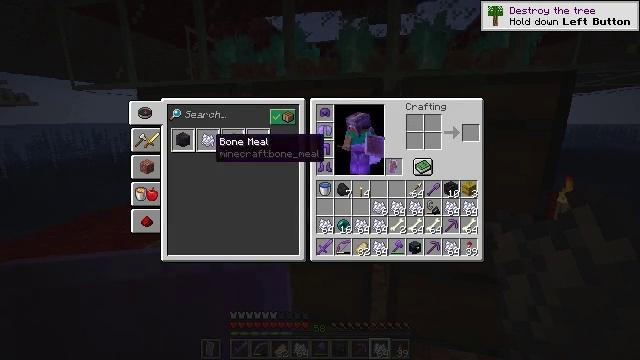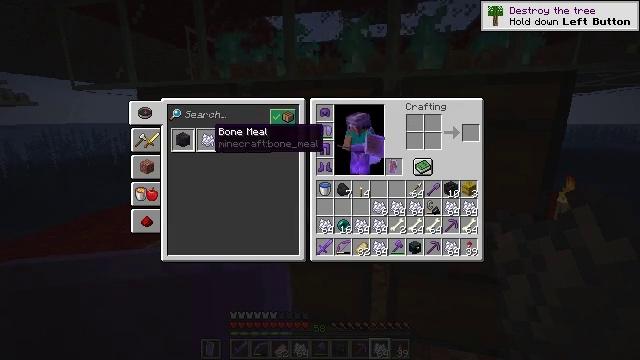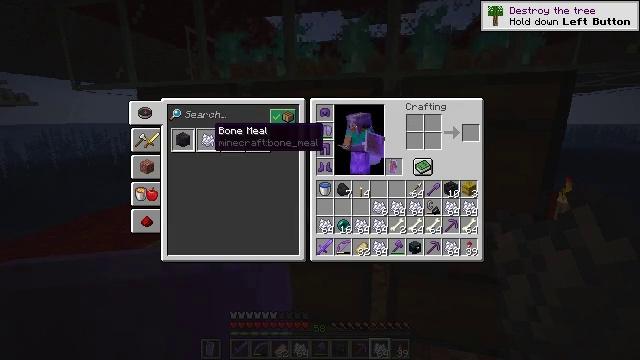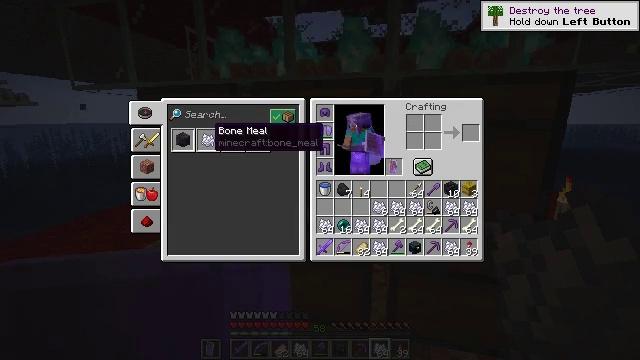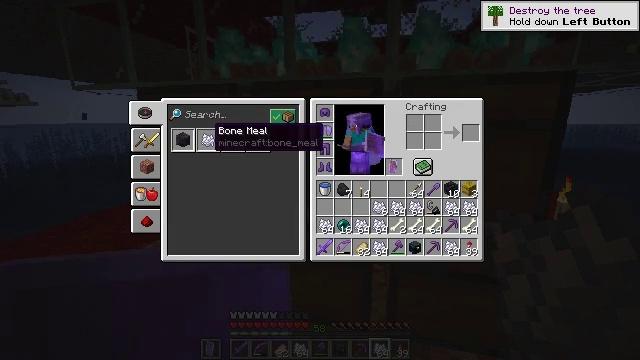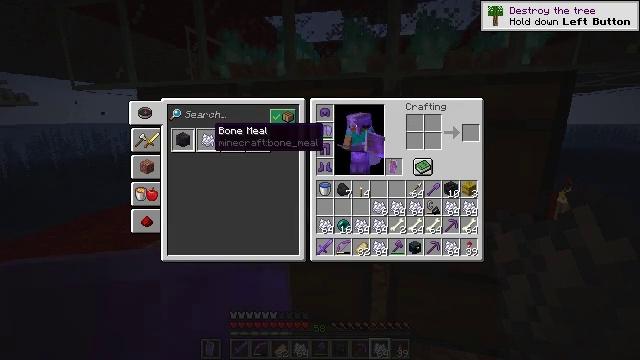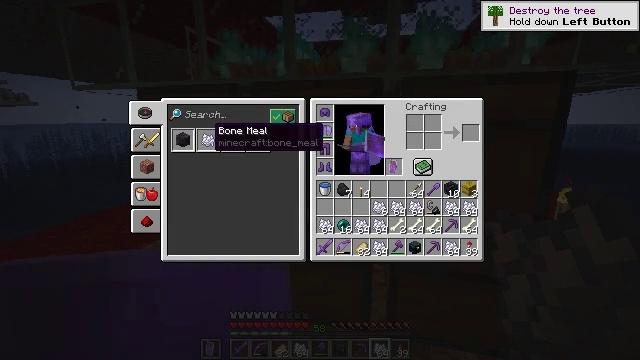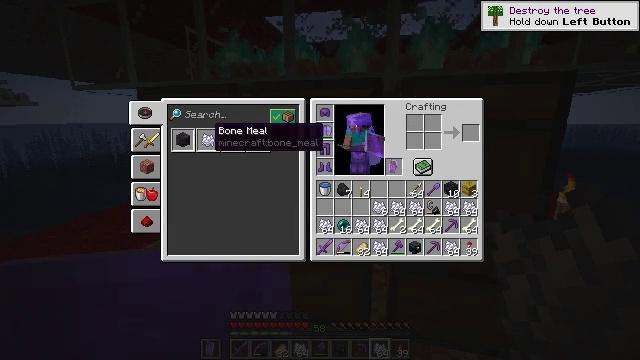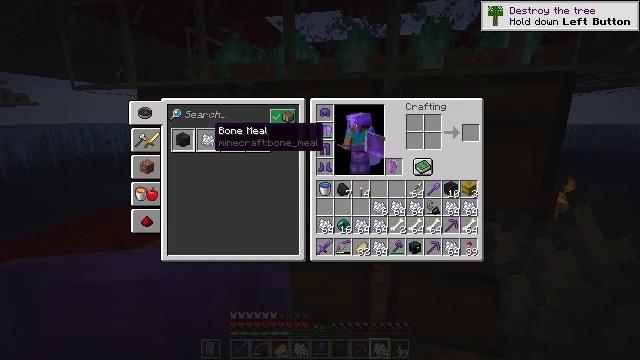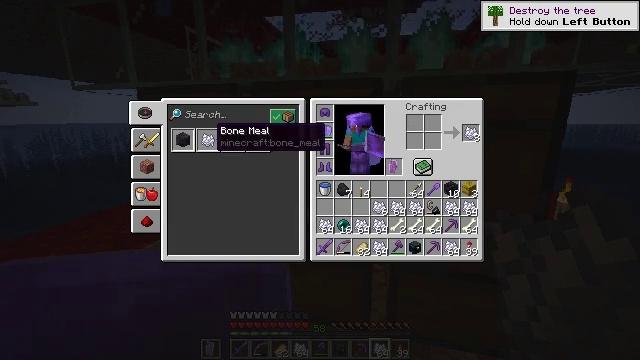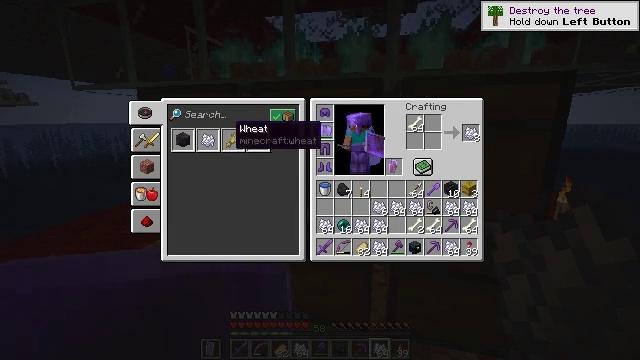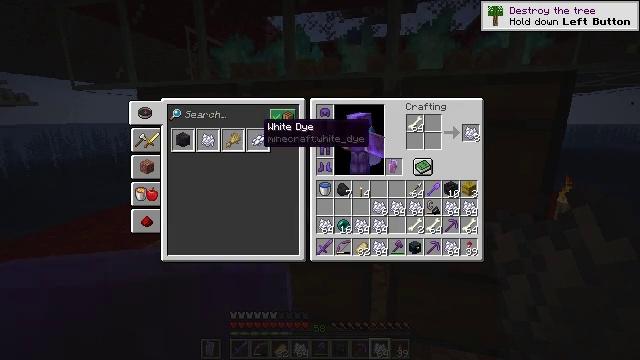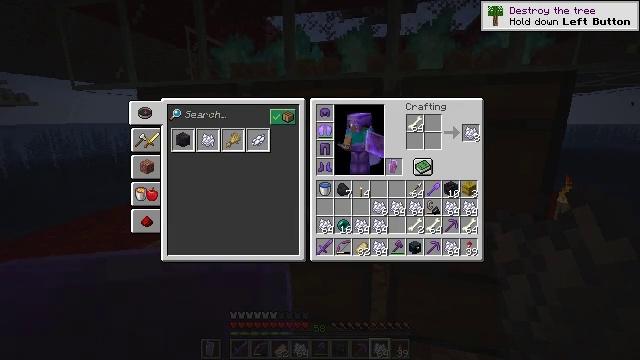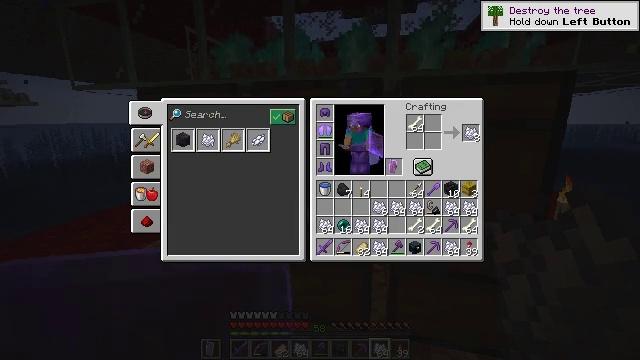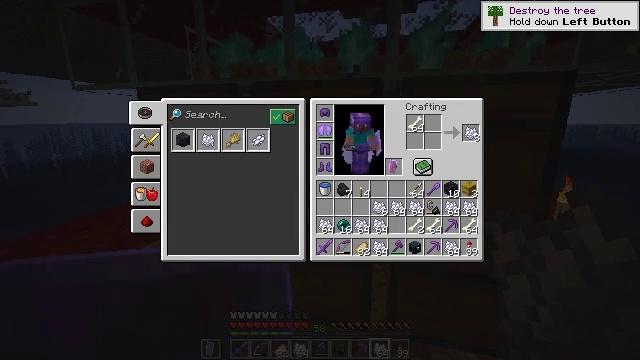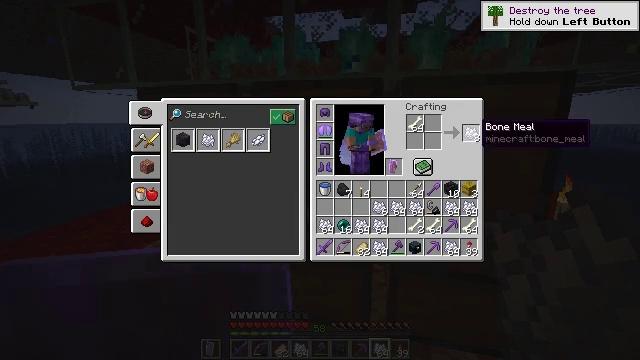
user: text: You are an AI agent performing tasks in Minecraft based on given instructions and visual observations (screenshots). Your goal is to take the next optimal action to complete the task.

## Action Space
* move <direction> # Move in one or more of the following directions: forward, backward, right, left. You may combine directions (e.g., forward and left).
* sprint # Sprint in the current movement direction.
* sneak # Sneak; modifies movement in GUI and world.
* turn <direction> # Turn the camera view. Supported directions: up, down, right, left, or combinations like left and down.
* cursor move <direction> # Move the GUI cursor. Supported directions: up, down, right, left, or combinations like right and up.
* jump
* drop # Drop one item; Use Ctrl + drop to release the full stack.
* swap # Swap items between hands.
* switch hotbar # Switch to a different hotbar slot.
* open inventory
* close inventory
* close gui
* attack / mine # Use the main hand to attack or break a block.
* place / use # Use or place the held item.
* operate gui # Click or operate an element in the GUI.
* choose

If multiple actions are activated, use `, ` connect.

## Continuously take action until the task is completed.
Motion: motion action
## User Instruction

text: Access your crafting grid to produce bone meal.
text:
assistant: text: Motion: sneak, turn up
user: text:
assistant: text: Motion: sneak
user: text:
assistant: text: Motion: sneak
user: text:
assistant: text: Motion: sneak, attack / mine
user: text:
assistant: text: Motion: sneak, attack / mine
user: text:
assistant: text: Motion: sneak, attack / mine
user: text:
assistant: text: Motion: sneak, attack / mine
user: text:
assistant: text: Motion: sneak, attack / mine
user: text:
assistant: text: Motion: sneak
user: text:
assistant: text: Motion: sneak, turn right
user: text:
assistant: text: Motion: sneak, turn right
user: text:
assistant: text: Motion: sneak, turn right
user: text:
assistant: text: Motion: sneak, turn right
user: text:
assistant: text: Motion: sneak, turn right
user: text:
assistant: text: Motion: sneak, turn right
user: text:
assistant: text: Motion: sneak
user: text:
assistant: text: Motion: sneak
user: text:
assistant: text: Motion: sneak, turn right
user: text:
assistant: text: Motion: sneak
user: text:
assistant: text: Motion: sneak
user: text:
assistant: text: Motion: sneak, turn left
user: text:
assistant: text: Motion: sneak, turn left
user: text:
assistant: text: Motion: sneak
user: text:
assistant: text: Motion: sneak
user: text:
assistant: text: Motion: sneak
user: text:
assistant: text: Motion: sneak
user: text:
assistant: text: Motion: sneak
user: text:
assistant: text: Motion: sneak
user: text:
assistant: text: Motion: sneak
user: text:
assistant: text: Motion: sneak